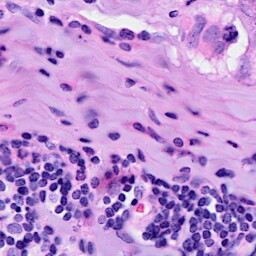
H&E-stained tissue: Breast